Question: I have following form with action in PHP. I have used Check list to get the project names. If I select the projects in the list it is coming as Array, Array instead of the original value (i.e. Tatvam, Amairo, Vedam).
I am getting the message like this

'''
jQuery(".form-js-contact").submit(function () {
var thisform = jQuery(this);
jQuery('.required-error',thisform).remove();
var aname = jQuery("#aname").val();
var amail = jQuery("#amail").val();
var aphone = jQuery("#aphone").val();
var acomments = jQuery("#acomments").val();
var color = jQuery("input[name='color[]']").serializeArray();
var psubject = jQuery("#psubject").val();
var data = {'aname':aname,'amail':amail,'aphone':aphone,'acomments':acomments,'psubject':psubject,'color':color};
if (aname == "") {
jQuery("#aname").after('<span class="form-description required-error">Required field.</span>');
}else {
jQuery("#aname").parent().find('.required-error').remove();
}
if (amail == "") {
jQuery("#amail").after('<span class="form-description required-error">Required field.</span>');
}else {
jQuery("#amail").parent().find('.required-error').remove();
}
if (aphone == "") {
jQuery("#aphone").after('<span class="form-description required-error">Required field.</span>');
}else {
jQuery("#aphone").parent().find('.required-error').remove();
}
if (acomments == "") {
jQuery("#acomments").after('<span class="form-description required-error">Required field.</span>');
}else {
jQuery("#acomments").parent().find('.required-error').remove();
}
if (aname != "" && amail != "" && aphone != "" && acomments != "" ) {
jQuery.post("contact_us_contact.php",data,function (result) {
if (result == "done") {
thisform.prepend("<div class='alert-message success-contact'><p><strong>Thank you "+name+"!</strong> We'll be in touch real soon .</p></div>");
jQuery("#aname").val("");
jQuery("#amail").val("");
jQuery("#aphone").val("");
jQuery("#acomments").val("");
}
});
}
return false;
});
'''
This is my HTML code
'''
<form class="form-style form-js-contact" action="contact_us_contact.php" method="post">
<input type="hidden" name="psubject" id="psubject" value="Enquiry from Contact Page">
<div class="col-md-6 col-lg-6" >
<input class=required-item value="" name=aname id=aname aria-required=true placeholder="Your Name*"></div>
<div class="col-md-6 col-lg-6" ><input type=email class=required-item id=amail name=amail value="" aria-required=true placeholder="Your Email*"></div>
<div class="col-md-6 col-lg-12" ><input class=required-item aria-required=true id=aphone name=aphone value="" placeholder="Your Phone*"></div>
<div class="col-md-3" style="margin-bottom:10px; "><h4>Projects Interested</h4></div>
<div class="col-md-2" ><input name="color[]" id="color" class="check" type="checkbox" value="Amairo">Amairo</div>
<div class="col-md-2" ><input name="color[]" id="color" class="check" type="checkbox" value="Tatvam">Tatvam</div>
<div class="col-md-2" ><input name="color[]" id="color" class="check" type="checkbox" value="Vedam">Vedam</div>
<div class="col-md-6 col-lg-12" >
<textarea name="acomments" id="acomments" class=required-item aria-required=true placeholder="Type Your Message*"></textarea></div>
<div class="col-md-6 col-lg-6" >
<input style=font-size:16px name=submit type=submit value="Send Enquiry" class="submit_buttom buttonColor" id="Main_Contact_Form"></div>
</form>
'''
This is my PHP
'''
<?php
function clean_text($text='') {
$text = trim($text);
$text = strip_tags($text);
$text = addslashes($text);
$text = htmlspecialchars($text);
return $text;
}
if (!$_POST) {
die();
}else {
if (empty($_POST["aname"]) && empty($_POST["aphone"]) && empty($_POST["amail"])&& empty($_POST["acomments"]) ) {
echo "all_empty";
}else if (empty($_POST["aname"])) {
echo "empty_name";
}else if (empty($_POST["amail"])) {
echo "empty_mail";
}else if (empty($_POST["aphone"])) {
echo "empty_phone";
}else if (empty($_POST["acomments"])) {
echo "empty_Comments";
}else {
$your_email = "mail@mydomain.com";
$aname = clean_text($_POST["aname"]);
$amail = clean_text($_POST["amail"]);
$aphone = clean_text($_POST["aphone"]);
$acomments = clean_text($_POST["acomments"]);
$wname = $_POST['color'];
$psubject = clean_text($_POST["psubject"]);
$subject = "$psubject";
$headers = "From: leads@mydomain.in". "
";
$headers .= 'Content-type: text/html; charset=UTF-8'. "
";
$msg = "New Message
<br>";
$msg .= "Name : $aname
<br>";
$msg .= "Email : $amail
<br>";
$msg .= "Phone : $aphone
<br>";
$msg .= "Message : $acomments
<br>";
if (isset($wname)) {
$msg .= "Project(s) Interested:
";
$msg .= "<ul>
";
foreach ($wname as $color){
$msg .="<li>" .$color. "</li>
";
}
$msg .= "</ul>";
} // isset
echo "done";
$done = @mail($your_email, $subject, $msg, $headers);
}
}
'''
?>
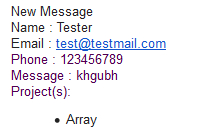
Answer: You are taking value of color in jquery with id 'jQuery("#color").val();' and as per HTML rule there is only one id with same name so you will get only one value. You have to replace like
'''
> jQuery
var color = jQuery("input[name='color[]']").serializeArray();
'''
and then you will get the all the values of color in PHP Code '$wname = $_POST['color'];'